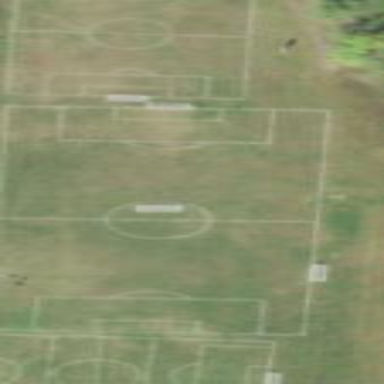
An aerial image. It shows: Soccer pitch designated for leisure and sports activities.